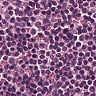
Metastatic tissue present: no